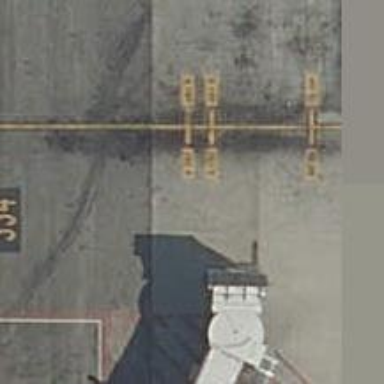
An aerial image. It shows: Airport parking position.